Interaction volume radius: 10 \u00c5
Interaction volume height: 15 \u00c5
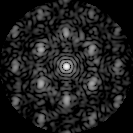
Disorder parameter: 0.5665